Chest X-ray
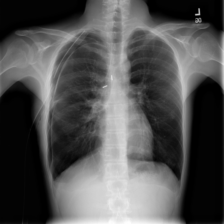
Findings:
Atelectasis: negative
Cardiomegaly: negative
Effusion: negative
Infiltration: negative
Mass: negative
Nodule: negative
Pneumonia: negative
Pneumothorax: positive
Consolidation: negative
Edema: negative
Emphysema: negative
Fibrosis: negative
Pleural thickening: negative
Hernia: negative